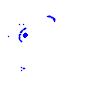
Particle: pion